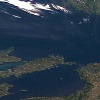
Label: water